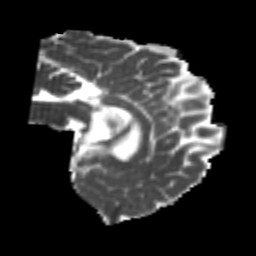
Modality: MD
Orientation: sagittal
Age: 23
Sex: male
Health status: healthy
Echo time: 0.074 s